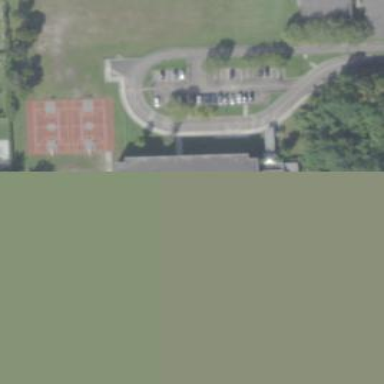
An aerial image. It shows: School.